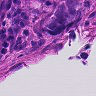
Metastatic tissue present: yes